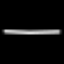
Label: line